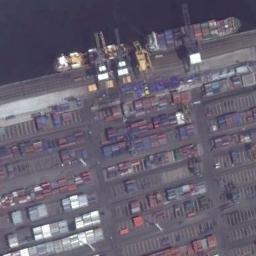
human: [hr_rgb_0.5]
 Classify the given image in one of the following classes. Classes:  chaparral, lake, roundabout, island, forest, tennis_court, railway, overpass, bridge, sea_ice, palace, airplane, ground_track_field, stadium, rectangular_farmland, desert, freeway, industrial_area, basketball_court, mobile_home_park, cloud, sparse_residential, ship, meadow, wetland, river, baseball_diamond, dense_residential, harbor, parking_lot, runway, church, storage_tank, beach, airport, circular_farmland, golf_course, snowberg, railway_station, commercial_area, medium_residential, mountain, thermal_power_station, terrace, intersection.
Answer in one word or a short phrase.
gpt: ship